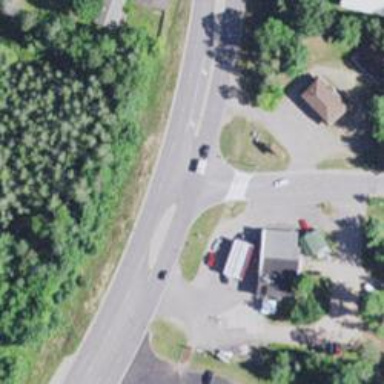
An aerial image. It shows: Road with stop sign.